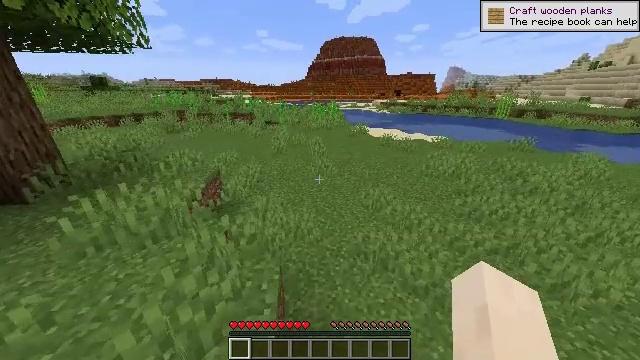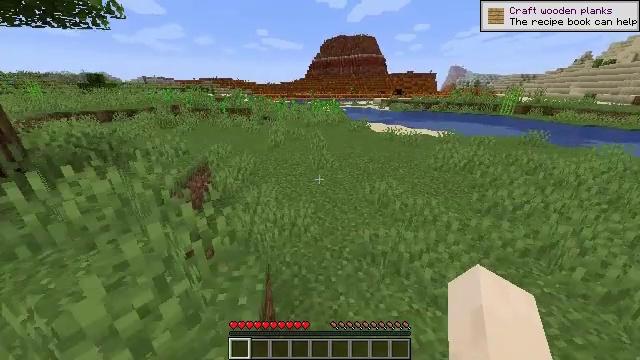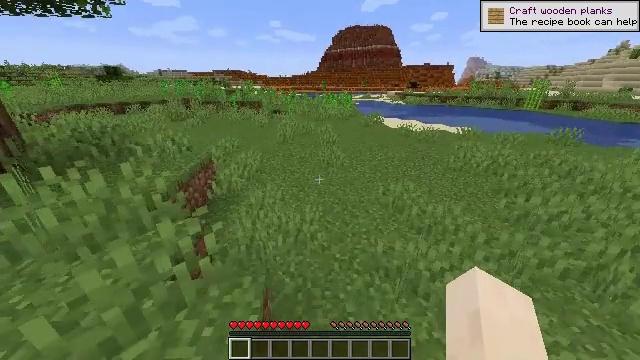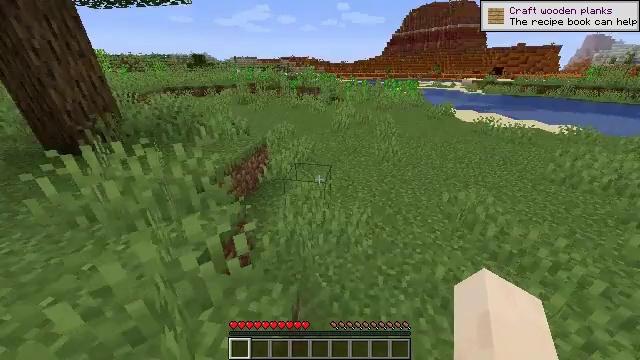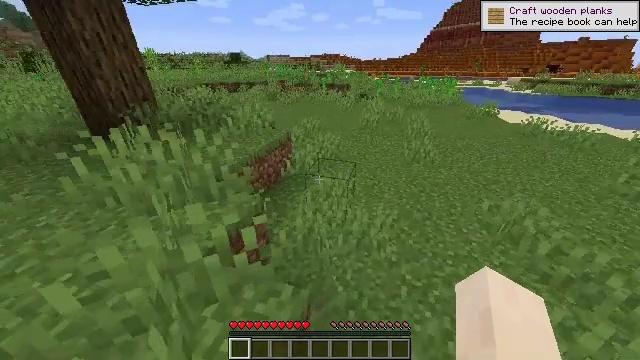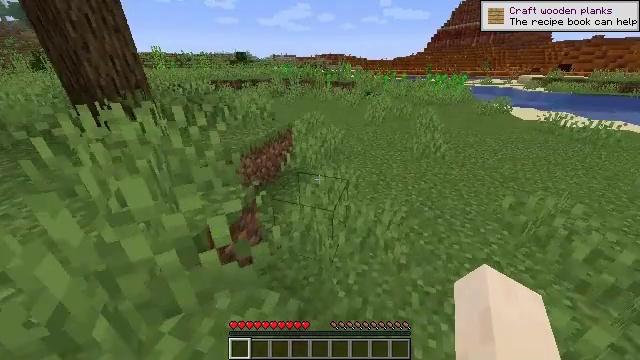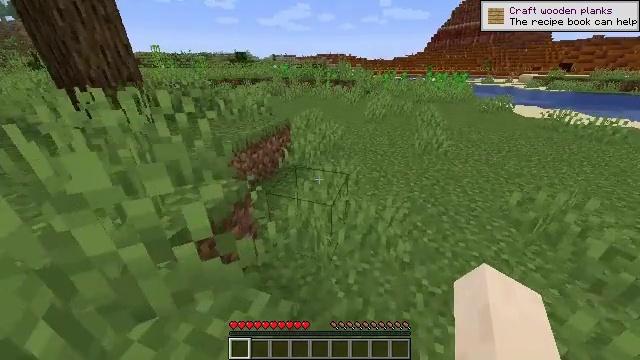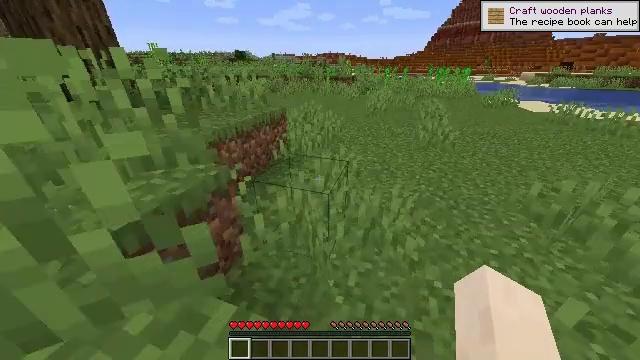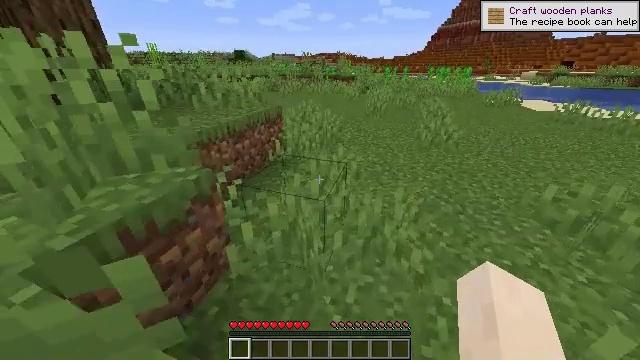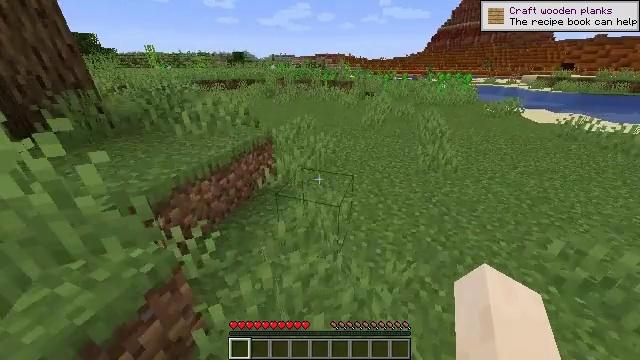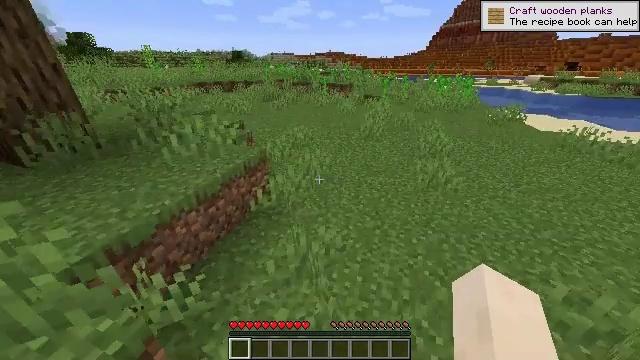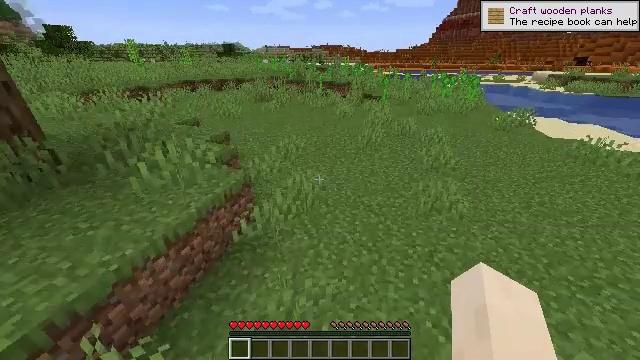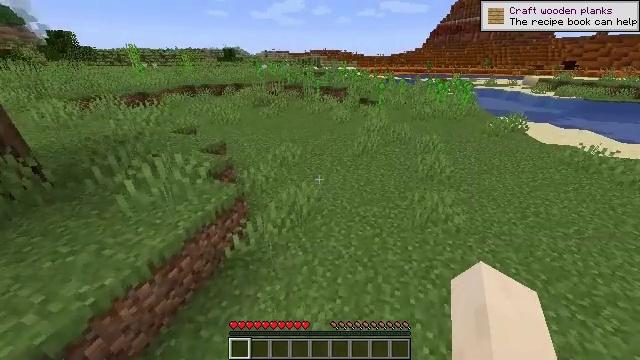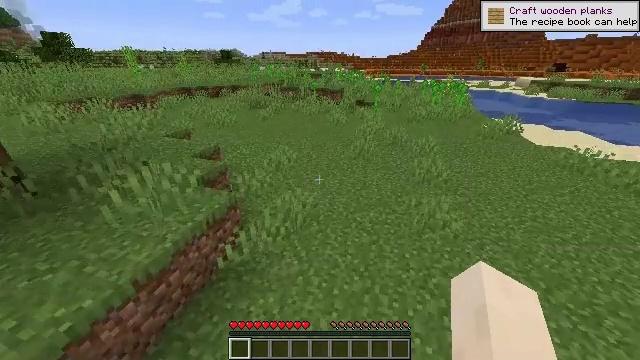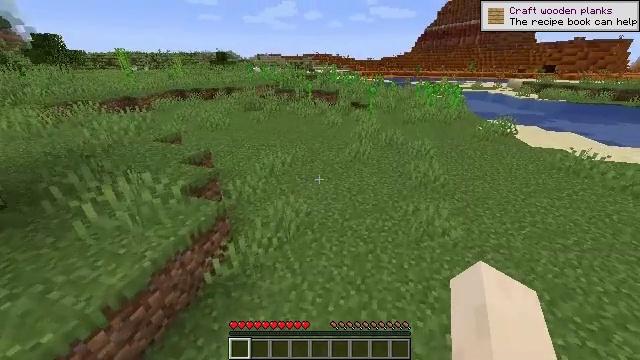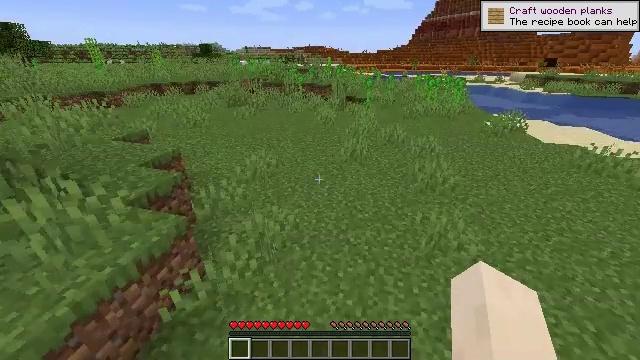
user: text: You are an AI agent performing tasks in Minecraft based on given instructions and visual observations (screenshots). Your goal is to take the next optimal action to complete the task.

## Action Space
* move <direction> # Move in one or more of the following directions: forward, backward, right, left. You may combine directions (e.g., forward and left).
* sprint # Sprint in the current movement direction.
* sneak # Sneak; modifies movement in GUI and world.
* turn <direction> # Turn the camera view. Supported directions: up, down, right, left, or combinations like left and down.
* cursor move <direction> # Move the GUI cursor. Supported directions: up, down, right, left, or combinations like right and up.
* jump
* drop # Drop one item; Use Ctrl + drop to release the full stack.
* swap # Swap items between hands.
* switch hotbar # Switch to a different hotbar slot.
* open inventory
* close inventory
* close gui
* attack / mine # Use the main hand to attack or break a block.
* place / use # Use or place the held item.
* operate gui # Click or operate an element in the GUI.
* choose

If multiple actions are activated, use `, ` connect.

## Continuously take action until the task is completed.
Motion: motion action
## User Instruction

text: Excavate the red sand area.
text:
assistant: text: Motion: move forward, sprint
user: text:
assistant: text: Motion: move forward, sprint, turn left and down
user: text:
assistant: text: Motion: move forward, sprint, turn left and down
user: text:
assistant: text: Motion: move forward, sprint, turn left
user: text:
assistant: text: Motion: move forward, sprint, turn left
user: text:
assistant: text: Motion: move forward, sprint, jump
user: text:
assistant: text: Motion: move forward, sprint, jump
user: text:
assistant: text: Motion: move forward, sprint, jump
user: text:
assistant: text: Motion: move forward, sprint, jump
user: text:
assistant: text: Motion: move forward, sprint, jump
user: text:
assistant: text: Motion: move forward, sprint, jump
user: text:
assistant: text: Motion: move forward, sprint
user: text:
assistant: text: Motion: move forward, sprint
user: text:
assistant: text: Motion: move forward, sprint, turn right
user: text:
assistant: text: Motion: move forward, sprint, turn right
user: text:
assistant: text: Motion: move forward, sprint, turn right
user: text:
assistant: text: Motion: move forward, sprint
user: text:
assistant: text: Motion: move forward, sprint
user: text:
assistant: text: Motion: move forward, sprint
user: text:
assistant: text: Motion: move forward, sprint
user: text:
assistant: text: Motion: move forward, sprint
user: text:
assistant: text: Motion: move forward, sprint, jump
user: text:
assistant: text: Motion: move forward, sprint, jump
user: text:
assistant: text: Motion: move forward, sprint, jump
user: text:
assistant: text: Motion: move forward, sprint, jump
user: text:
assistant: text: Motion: move forward, sprint, jump
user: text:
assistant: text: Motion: move forward, sprint, jump
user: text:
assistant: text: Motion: move forward, sprint, jump
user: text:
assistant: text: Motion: move forward, sprint, turn right, jump
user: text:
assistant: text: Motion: move forward, sprint